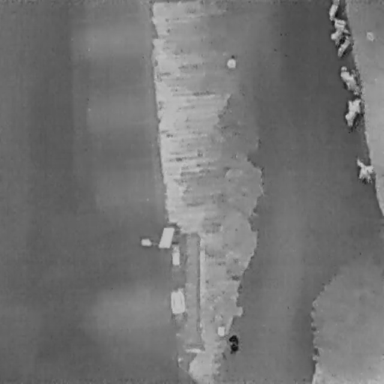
There are seven objects shown in the infrared image, including a Person, and six Bicycles.